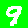
Digit: 9